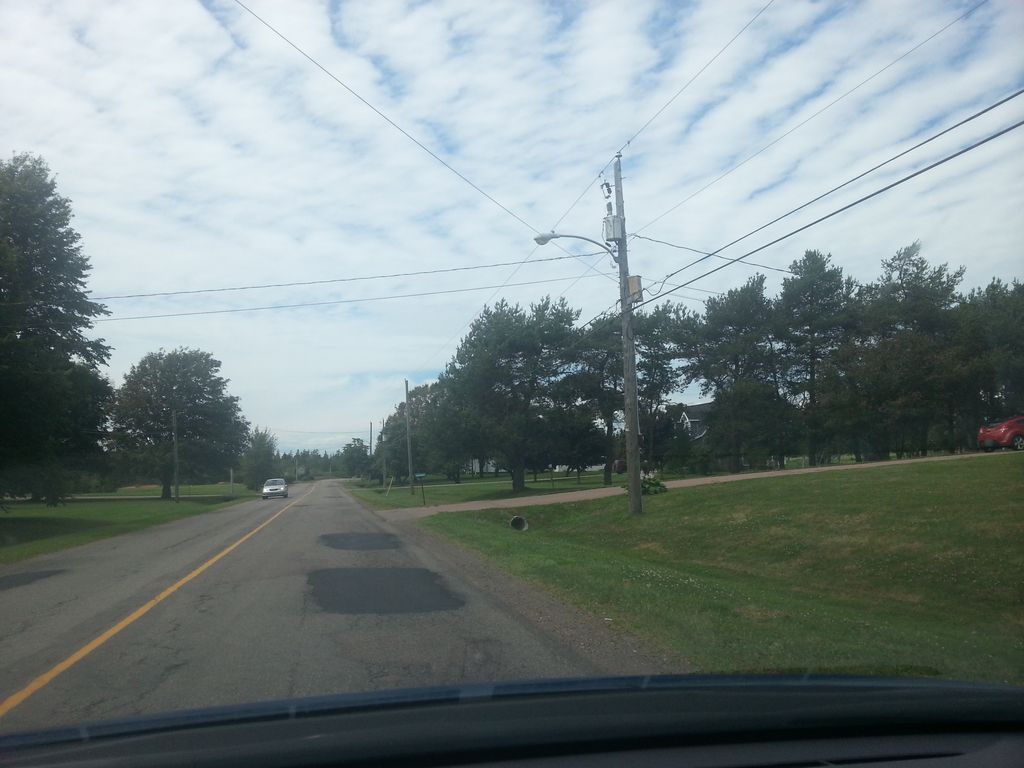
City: charlottetown